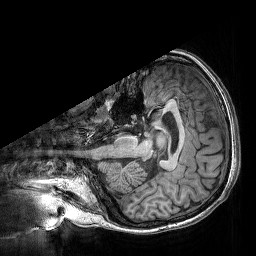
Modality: T1w
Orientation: axial
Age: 23
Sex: female
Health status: healthy
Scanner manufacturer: siemens
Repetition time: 2.53 s
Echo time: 0.00332 s